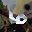
Label: 6